Question:
- At least one row of 'name', 'email' inputs must be completed ('form' can't be empty when pressing button).- If user completes , or all rows of 'name', 'email' inputs, the 'form' must validate the rows that the user has completed when pressing button.
---
Well, to achieve this my first idea was to detect which 'name' inputs has text.
Then capture the 'name' inputs with text and create a 'jQuery.validate' instance to validate those names with their 'email' inputs too.
The problem is that I don't know how to declare the 'jQuery.validate' of my 'form' that just validates the rows that the user has completed. It seems hard to do considering that the user can complete the rows in any order and clear them at any moment. This means that the validation must change and previous error messages must dissapear.
This is what I got by now: <URL> but seems messy and It will be better to know if there is a method of 'jQuery.validate' to achieve this kind of 'form' validation.
---
<URL>
---
'html'
Thanks in advance.
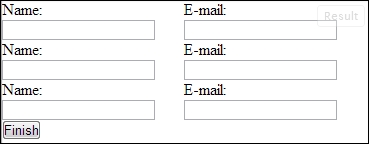
Answer: I started by modifying the HTML part. I added classes, but more importantly, I added data-set on the inputs.
'''
<form id="inviteForm" action="" method="POST">
<table>
<tr class="sets set-1">
<td>Name: <input data-set="1" class="input-name" name="name_1" type="text" value=""/></td>
<td>E-mail: <input data-set="1" class="input-email" name="email_1" type="text" value=""/></td>
</tr>
<tr class="sets set-2">
<td>Name: <input data-set="2" class="input-name" name="name_2" type="text" value=""/></td>
<td>E-mail: <input data-set="2" class="input-email" name="email_2" type="text" value=""/></td>
</tr>
<tr class="sets set-3">
<td>Name: <input data-set="3" class="input-name" name="name_3" type="text" value=""/></td>
<td>E-mail: <input data-set="3" class="input-email" name="email_3" type="text" value=""/></td>
</tr>
<tr class="sets set-4">
<td colspan="2"><input type="submit" value="Finish"/></td>
</tr>
</table>
</form>
'''
I also added classes on the TR. This is a useful technique. you can call all the TR with $(".sets") or a specific one with $(".set-1"). You will see why this is useful below.
Then, I declared a default variables for rules.
'''
var defaultrules = {
name: {
required: true,
minlength: 2,
maxlength: 50,
messages: {
required: "*",
minlength: jQuery.format("Min. {0} characters"),
maxlength: jQuery.format("Max. {0} characters")
}
},
email: {
required: true,
email: true,
minlength: 5,
maxlength: 150,
messages: {
required: "*",
email: "Invalid format",
minlength: jQuery.format("Min. {0} characters"),
maxlength: jQuery.format("Max. {0} characters")
}
}
}
'''
Finally, I listened on the inputs for change. When the input changed, I simply added the rules to the validation
'''
$("#inviteForm input").on("change", function() {
var ele = $(this);
// Get the set!
cur_set = ele.data("set");
// Is it filled?
if (ele.val().length > 0) {
// Add the rules to the current set, to the corresponding inputs
$(".set-"+cur_set).find(".input-name").rules('add', defaultrules.name)
$(".set-"+cur_set).find(".input-email").rules('add', defaultrules.email)
}
})
'''
Here is the working jsFiddle: <URL>